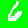
Digit: 6